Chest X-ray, PA view. Patient: 54 years old, sex F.
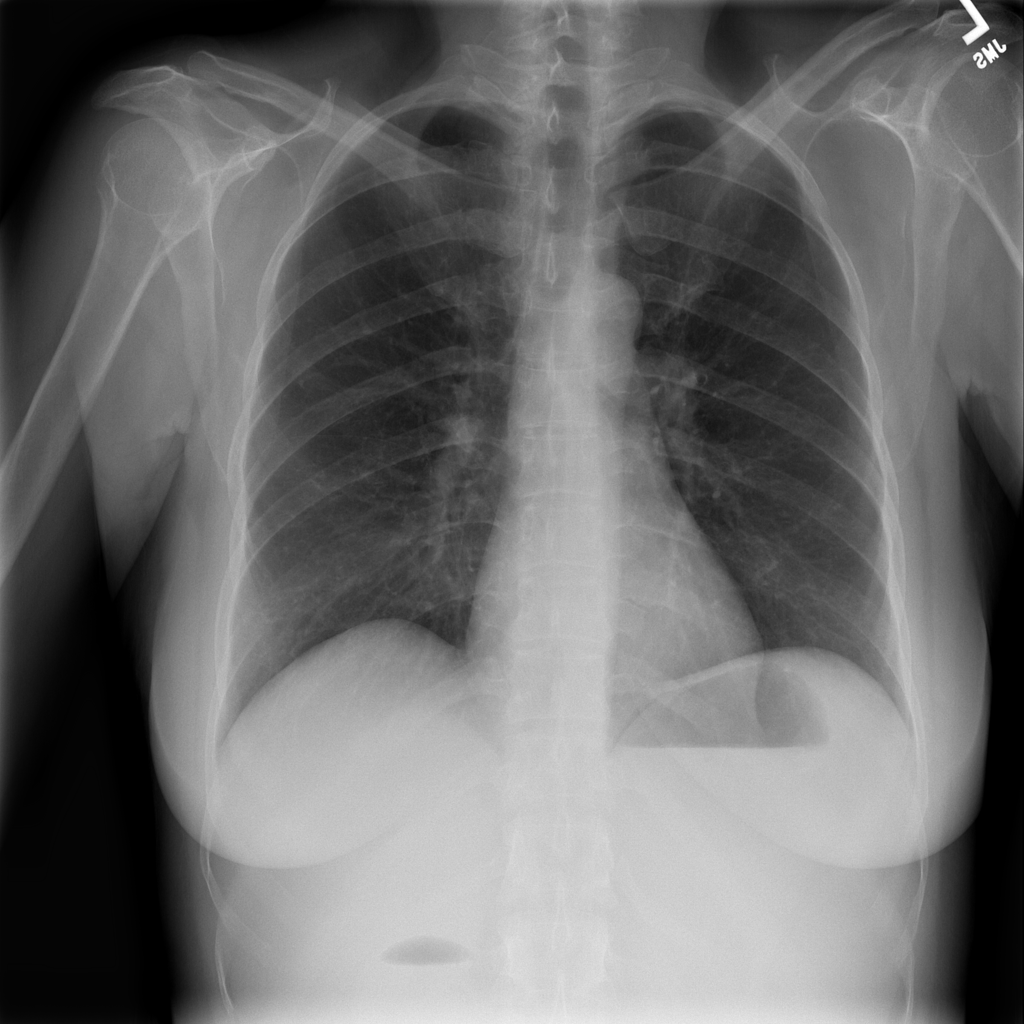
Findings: No Finding